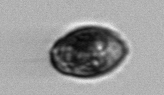
Label: Pleuronema